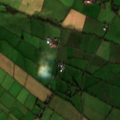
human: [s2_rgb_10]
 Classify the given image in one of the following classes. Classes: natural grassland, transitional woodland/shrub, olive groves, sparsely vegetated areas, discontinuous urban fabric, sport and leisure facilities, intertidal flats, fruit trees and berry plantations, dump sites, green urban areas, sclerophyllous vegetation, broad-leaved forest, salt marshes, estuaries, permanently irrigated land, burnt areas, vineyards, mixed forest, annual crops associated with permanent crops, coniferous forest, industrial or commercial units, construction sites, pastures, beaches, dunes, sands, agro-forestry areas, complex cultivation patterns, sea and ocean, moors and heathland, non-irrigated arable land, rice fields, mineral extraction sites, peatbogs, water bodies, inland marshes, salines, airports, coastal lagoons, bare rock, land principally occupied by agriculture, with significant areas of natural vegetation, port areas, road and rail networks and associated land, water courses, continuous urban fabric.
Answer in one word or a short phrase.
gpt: pastures, moors and heathland